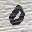
Label: 0